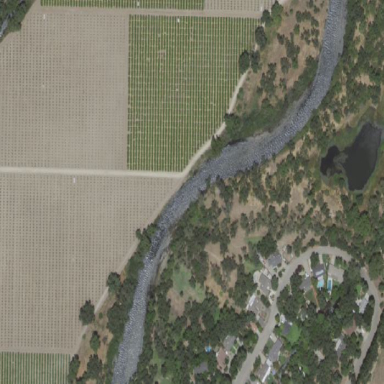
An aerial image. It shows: Orange orchard with rows of orange trees.